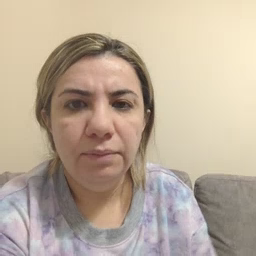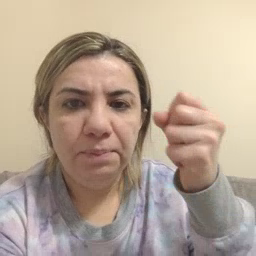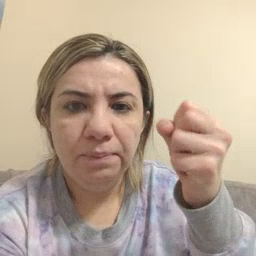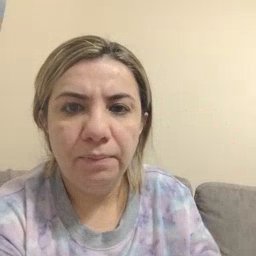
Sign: milk